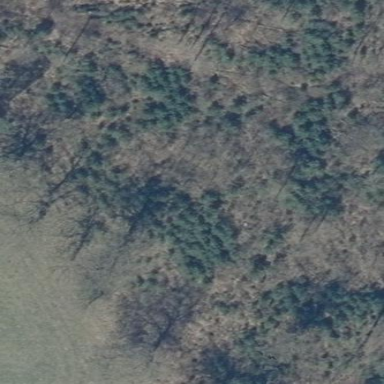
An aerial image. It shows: Forest area.